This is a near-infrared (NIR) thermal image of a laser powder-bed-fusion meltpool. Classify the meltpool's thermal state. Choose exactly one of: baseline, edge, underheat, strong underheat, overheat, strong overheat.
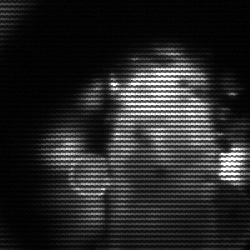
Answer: strong underheat